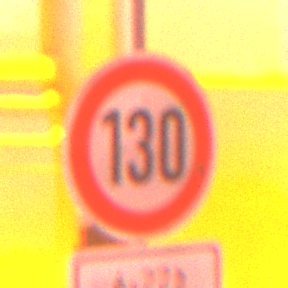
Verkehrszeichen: Geschwindigkeit130
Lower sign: ZeitangabenMitBeschraenkungAufWochentage4
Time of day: Night
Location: Outdoor (Urban)
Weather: Overcast
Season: Winter
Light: Artificial